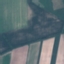
Label: AnnualCrop